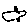
Label: bird